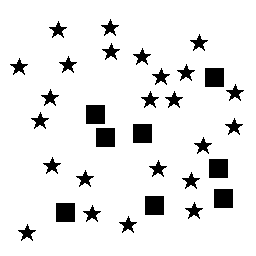
Squares: 8
Triangles: 0
Stars: 24
Total shapes: 32